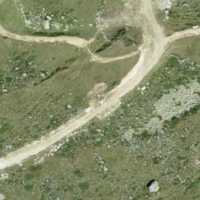
EUNIS habitat code: 26
Species observed at this site:
Campanula barbata